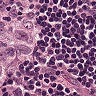
Metastatic tissue present: yes